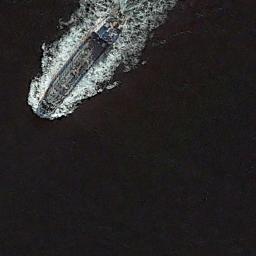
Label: ship